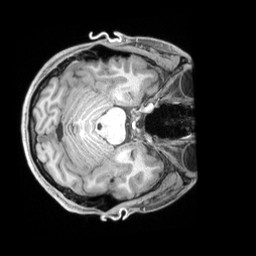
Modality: T1w
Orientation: axial
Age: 24
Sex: male
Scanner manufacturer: siemens
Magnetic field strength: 3 T
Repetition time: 2.2 s
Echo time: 0.00218 s